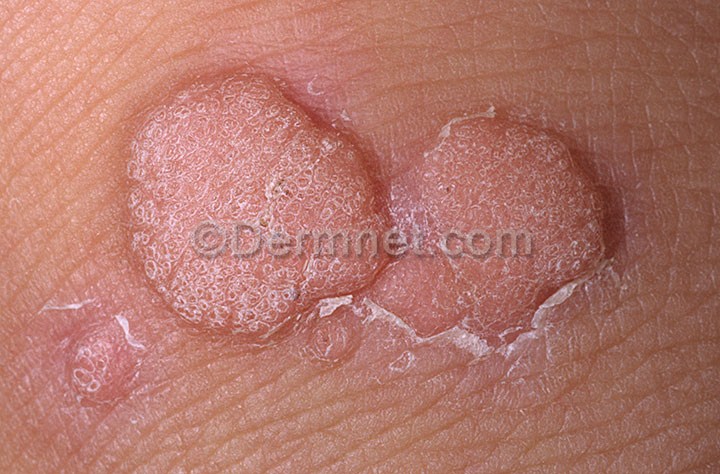
Disease: Warts Molluscum and other Viral Infections